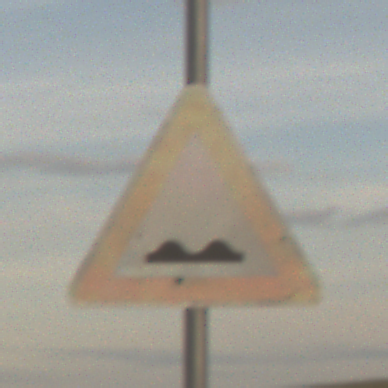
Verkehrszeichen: UnebeneFahrbahn
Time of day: SunriseSunset
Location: Outdoor (Nature)
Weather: PartlyCloudy
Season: NotSpecified
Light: Natural